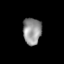
Tissue: lung
Cell type: Myeloid cells
Senescence score: 0.2286
Nuclear area (px): 484
Mean DAPI intensity: 147.093